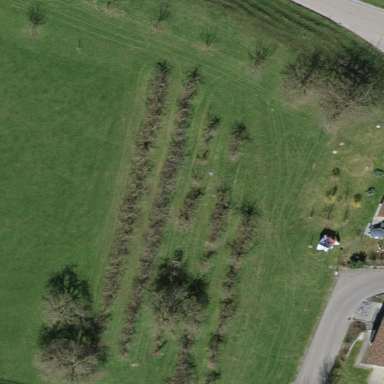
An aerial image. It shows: Orchard.